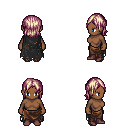
a pixel art fantasy rpg character, female body template, human, dark skin, black tattered cape, robe skirt, white blonde long bangs hairstyle, maroon shoes, four views (front, back, left, right), 2x2 character sprite sheet, small pixel art, hard edges, no anti-aliasing